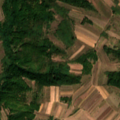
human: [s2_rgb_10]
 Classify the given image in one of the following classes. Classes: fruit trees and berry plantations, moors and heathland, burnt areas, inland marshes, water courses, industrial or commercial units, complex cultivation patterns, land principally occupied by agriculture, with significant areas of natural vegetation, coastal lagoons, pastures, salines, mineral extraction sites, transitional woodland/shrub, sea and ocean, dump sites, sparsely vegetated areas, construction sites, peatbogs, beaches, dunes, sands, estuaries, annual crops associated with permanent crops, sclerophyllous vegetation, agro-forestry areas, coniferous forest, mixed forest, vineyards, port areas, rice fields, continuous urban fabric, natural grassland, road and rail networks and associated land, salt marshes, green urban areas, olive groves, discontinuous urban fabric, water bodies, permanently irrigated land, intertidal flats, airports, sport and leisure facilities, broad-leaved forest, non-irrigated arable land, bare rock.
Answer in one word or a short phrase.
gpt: complex cultivation patterns, land principally occupied by agriculture, with significant areas of natural vegetation, broad-leaved forest